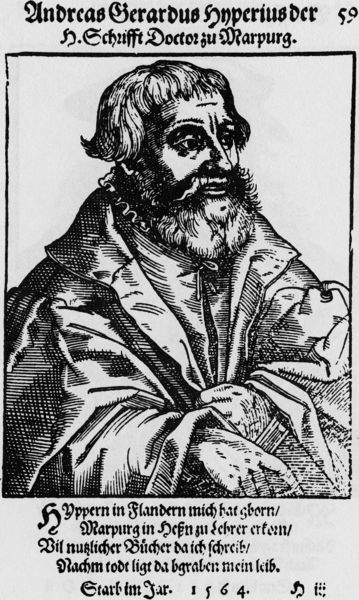
Titel: Bildnis des Andreas Gerhard Hyperius
Künstler: Tobias Stimmer
Institution: (Seriendruck)
Schlagwörter: hand, mann, umhang, weiß, mund, nase, profil, schwarz, stirn, zeichnung, blick, bart, hemd, augen, falten, gesicht, kragen, rahmen, tod, ärmel, bildnis, holland, hände, niederlande, portrait, porträt, haare, mantel, augenbrauen, locken, holzschnitt, schrift, seitlich, bücher, papier, lehrer, grafik, graphik, rand, deutsch, zeigen, jahreszahl, striche, name, buch, rechteck, druck, hochdruck, schraffur, radierung, stich, schwarzweiß, text, überschrift, arzt, krause, buchdeckel, halbprofil, portät, gestorben, gelehrter, zeilen, erinnerung, doktor, flandern, druckschrift, marburg, seriendruck, anzeige, andreas, todesanzeige, 1564, h#nde, augen#, portrait#mann, kragen+, gerardus, hyperius